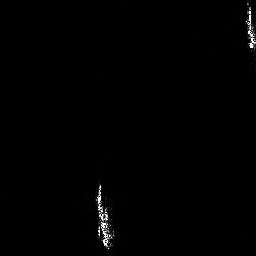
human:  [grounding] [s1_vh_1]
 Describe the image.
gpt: In the satellite image, there is  <ref>1 medium ship </ref> <box>[[35, 70, 45, 97, 0]]</box> located at bottom,  <ref>1 medium ship </ref> <box>[[94, 1, 99, 19, 0]]</box> located at top right.